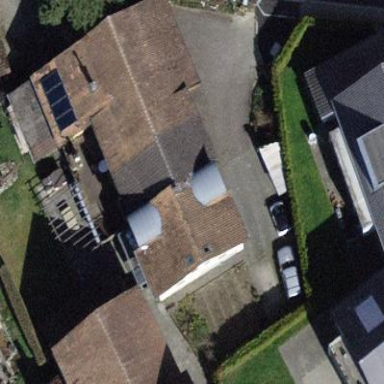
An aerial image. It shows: Building with tiled roof.